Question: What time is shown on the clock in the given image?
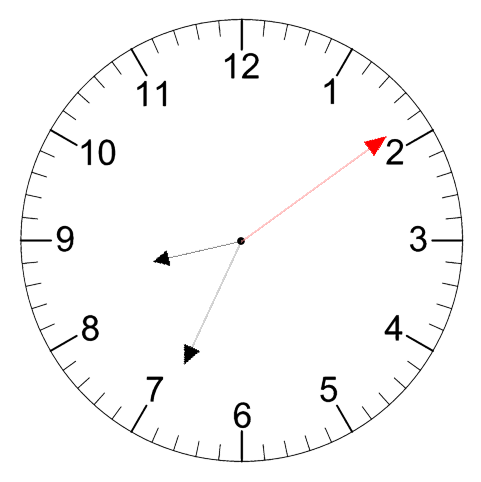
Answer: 08:34:09